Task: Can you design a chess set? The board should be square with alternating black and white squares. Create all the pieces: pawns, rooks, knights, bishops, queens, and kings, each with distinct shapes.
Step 2155:
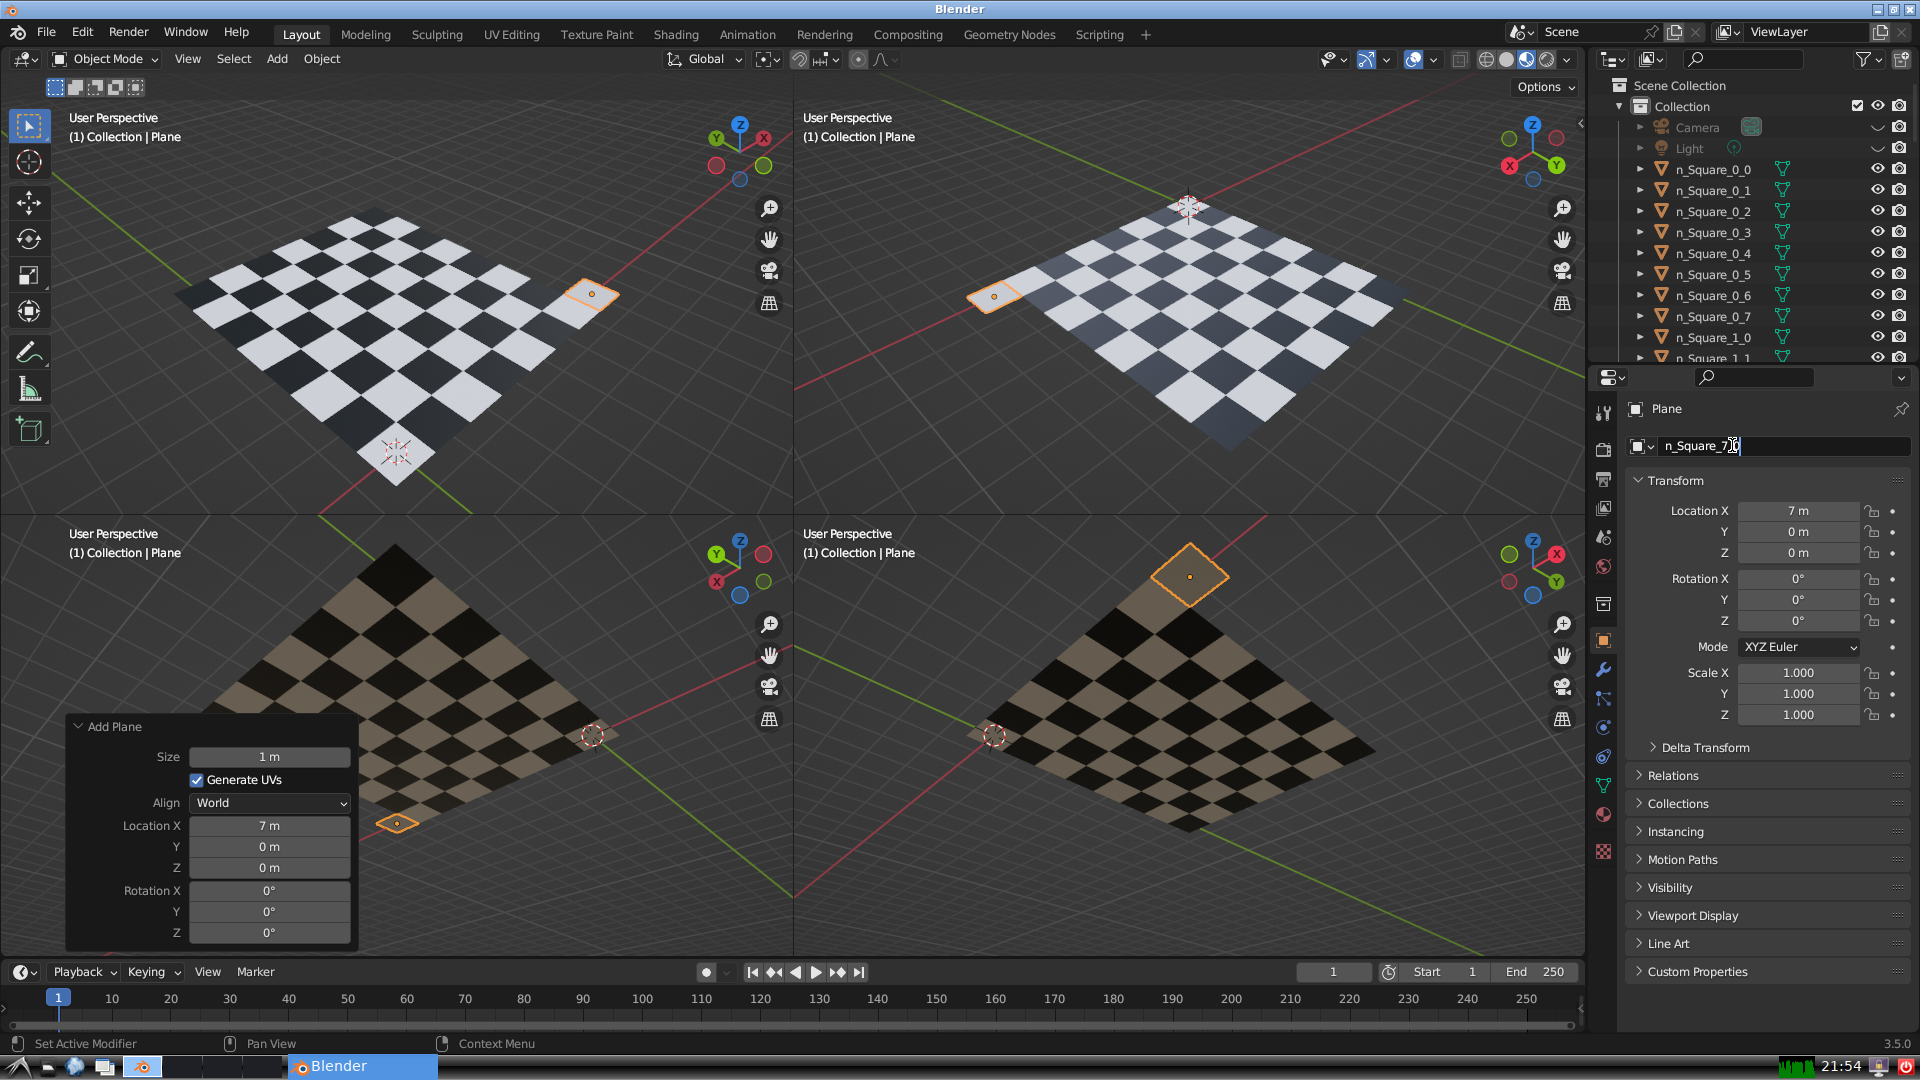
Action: {"key_press": ['Return']}